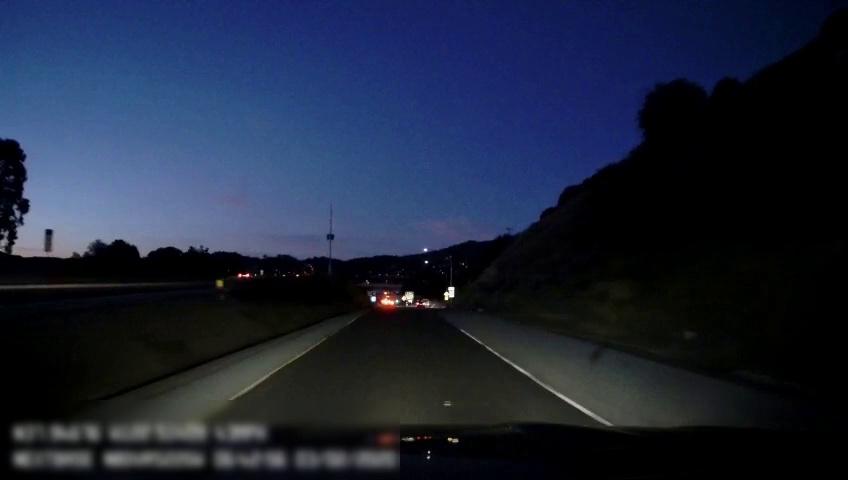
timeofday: Night
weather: Other
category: Drivable Space
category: Vehicles | SUV
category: Lanes | Current Lane
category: Lanes | Alternate Lane
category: Traffic | Signs